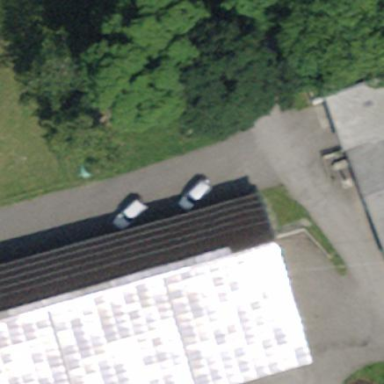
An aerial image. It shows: Rural barn.